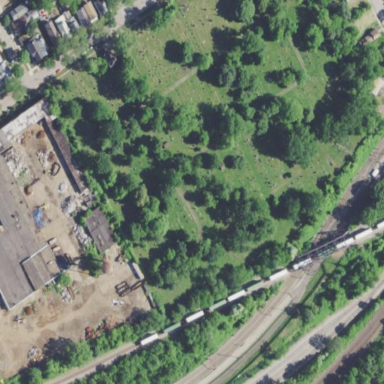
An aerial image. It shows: Cemetery.